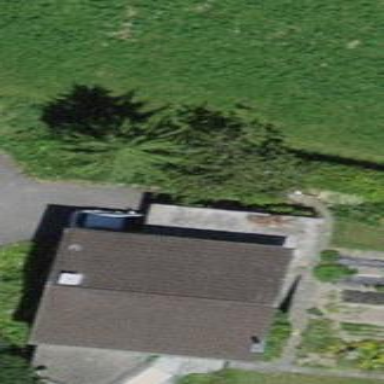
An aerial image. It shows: Gabled roofed house.